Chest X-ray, AP view. Patient: 30 years old, sex F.
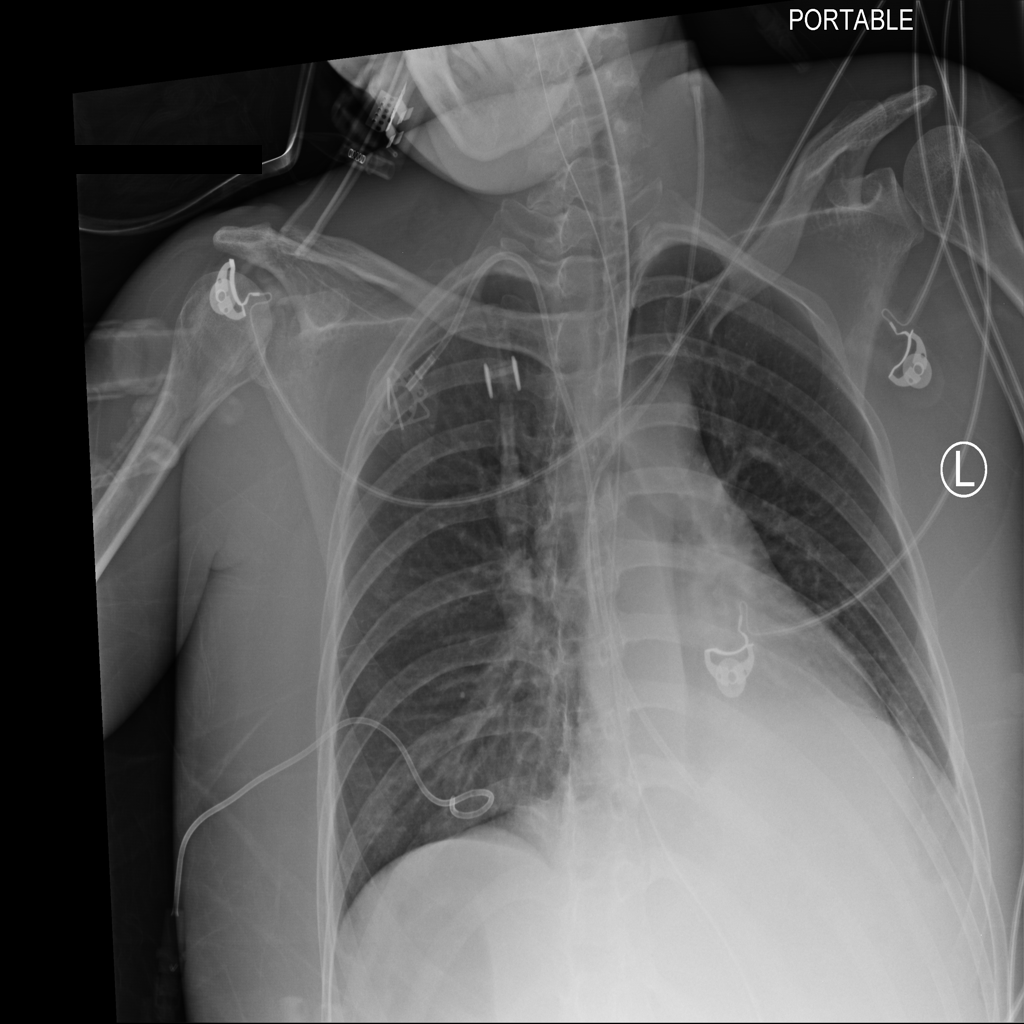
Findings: No Finding